Question: I want to move my image on a Bezier curve path from top to bottom but I can't get how can I calculate x/y points and slope from this path. The path looks like the following image:

I have start points, end points and two control points.
'''
Path path = new Path();
Point s = new Point(150, 5);
Point cp1 = new Point(140, 125);
Point cp2 = new Point(145, 150);
Point e = new Point(200, 250);
path.moveTo(s.x, s.y);
path.cubicTo(cp1.x, cp1.y, cp2.x, cp2.y, e.x, e.y);
'''
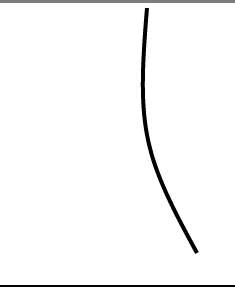
Answer: This is a cubic Bezier curve for which the formula is simply '[x,y]=(1-t)^3*P0+3(1-t)^2*t*P1+3(1-t)t^2*P2+t^3*P3'. With this you can solve for each point by evaluating the equation. In Java this you could do it like this:
'''
/* t is time(value of 0.0f-1.0f; 0 is the start 1 is the end) */
Point CalculateBezierPoint(float t, Point s, Point c1, Point c2, Point e)
{
float u = 1 - t;
float tt = t*t;
float uu = u*u;
float uuu = uu * u;
float ttt = tt * t;
Point p = new Point(s.x * uuu, s.y * uuu);
p.x += 3 * uu * t * c1.x;
p.y += 3 * uu * t * c1.y;
p.x += 3 * u * tt * c2.x;
p.y += 3 * u * tt * c2.y;
p.x += ttt * e.x;
p.y += ttt * e.y;
return p;
}
'''
So if you wanted to move a sprite along the path, then you would simply set the t value from a value of 0 - 1 depending on how far down the path you want to be. Example:
'''
int percentMovedPerFrame = 1;// Will complete path in 100 frames
int currentPercent = 0;
update() {
if (currentPercent < 100) {
this.pos = CalculateBezierPoint(currentPercent / 100.0f, this.path.s, this.path.c1, this.path.c2, this.path.e);
currentPercent += percentMovedPerFrame
}
}
'''